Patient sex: M
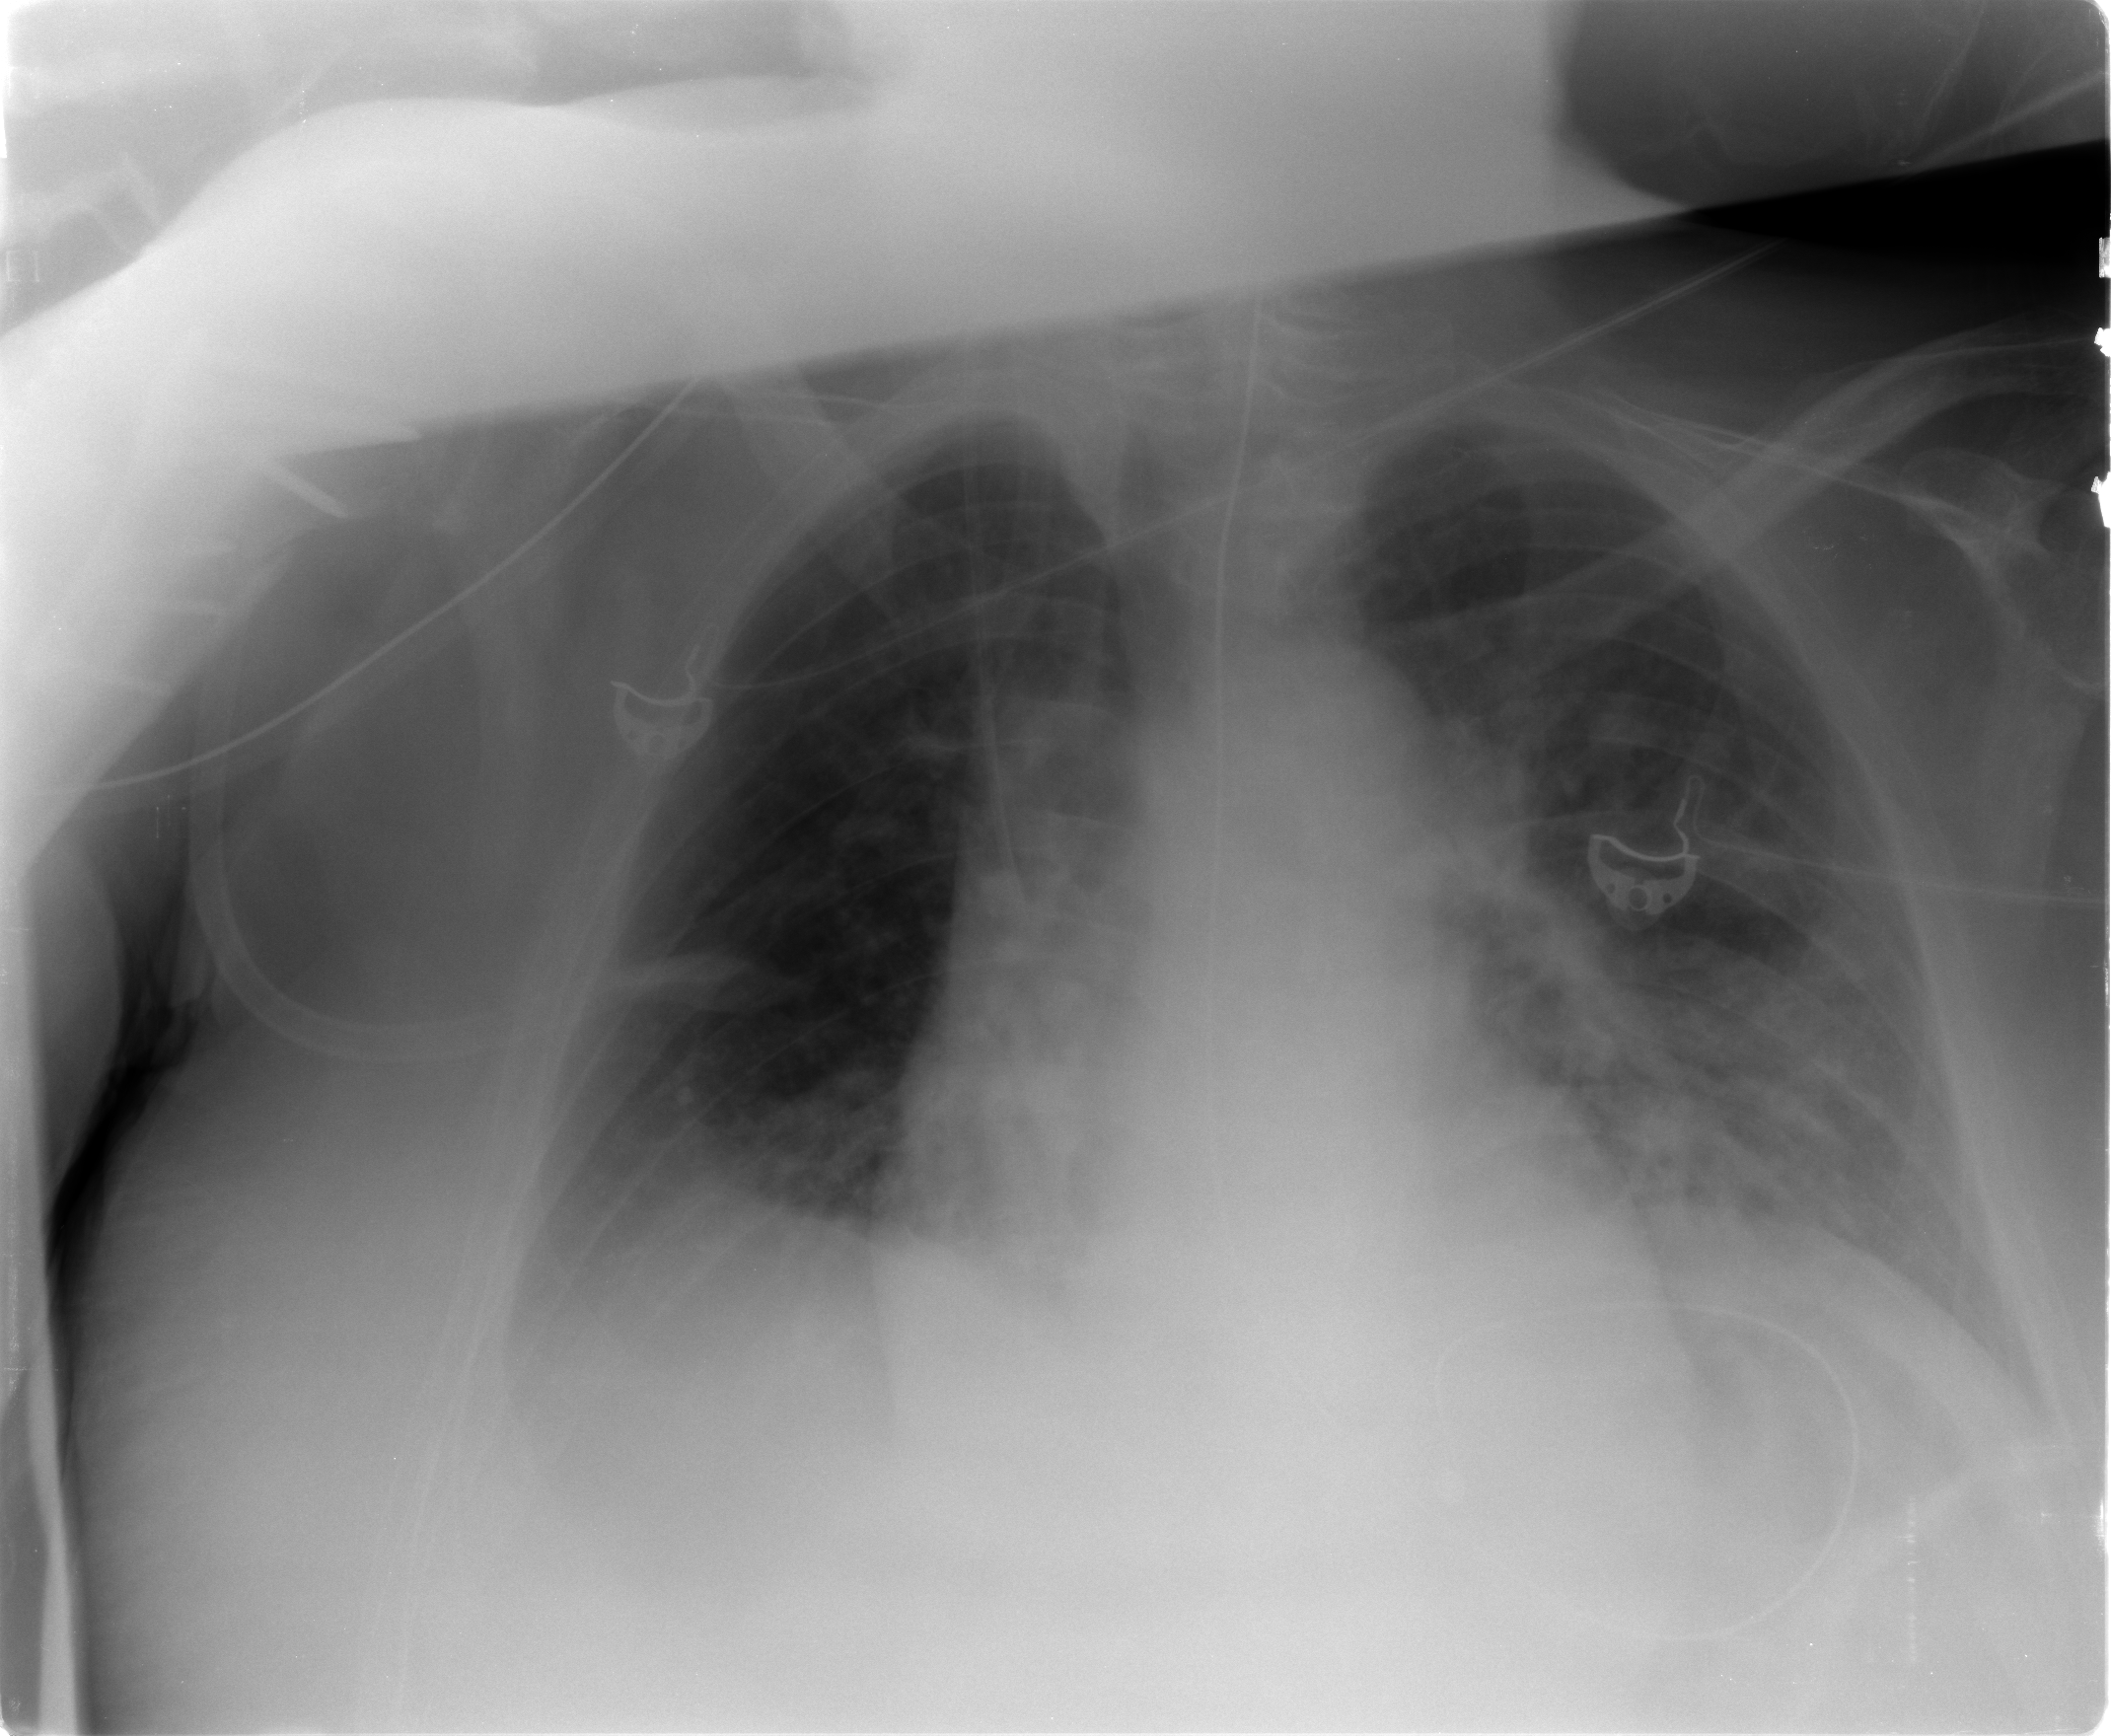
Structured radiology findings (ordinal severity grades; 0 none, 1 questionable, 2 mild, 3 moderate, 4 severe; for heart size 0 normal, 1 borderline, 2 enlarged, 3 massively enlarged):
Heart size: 2
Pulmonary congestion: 1
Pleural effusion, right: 2
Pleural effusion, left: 1
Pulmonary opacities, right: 1
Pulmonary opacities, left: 3
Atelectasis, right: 2
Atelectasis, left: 2